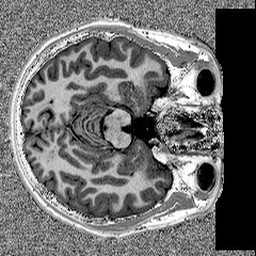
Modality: MP2RAGE
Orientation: axial
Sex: male